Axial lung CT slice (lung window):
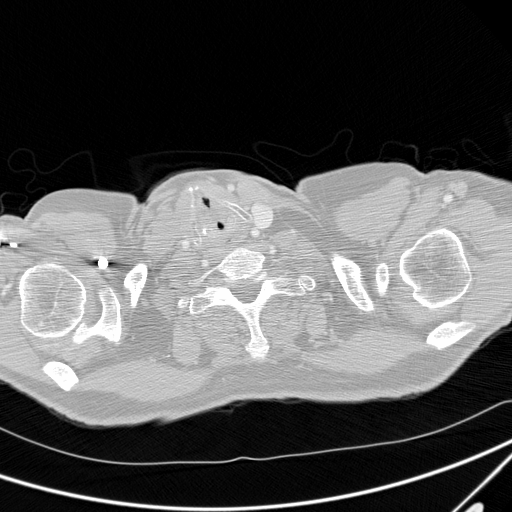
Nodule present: no